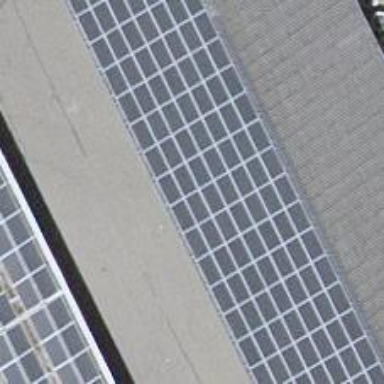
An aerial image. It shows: Solar power generator using photovoltaic method with solar photovoltaic panel types.